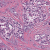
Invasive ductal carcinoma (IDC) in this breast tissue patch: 1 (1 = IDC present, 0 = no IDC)